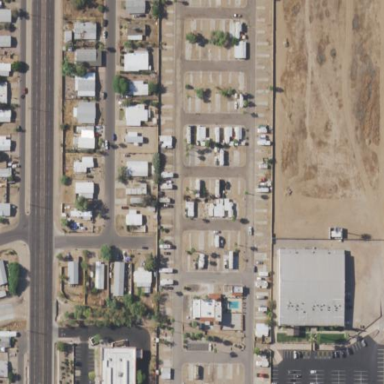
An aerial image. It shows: Residential area designated as trailer park.